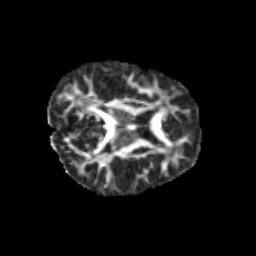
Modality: FA
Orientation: axial
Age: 9
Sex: male
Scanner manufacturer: siemens
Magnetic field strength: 3 T
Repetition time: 3.8 s
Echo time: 0.07 s